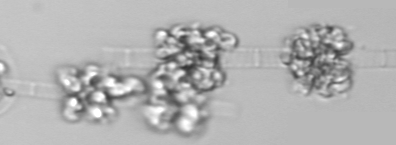
Label: Leptocylindrus_mediterraneus